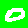
Digit: 0